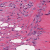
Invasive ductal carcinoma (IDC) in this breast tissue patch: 0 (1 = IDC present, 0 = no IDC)